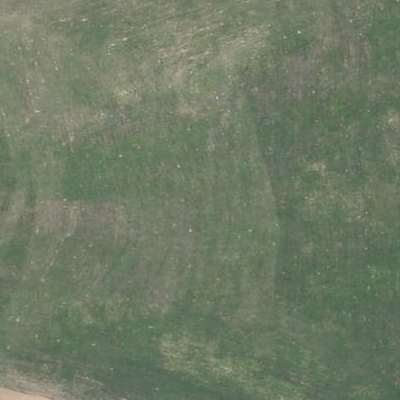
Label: Grass